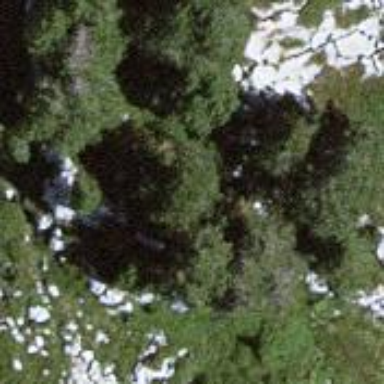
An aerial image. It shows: Patch of scrub vegetation.